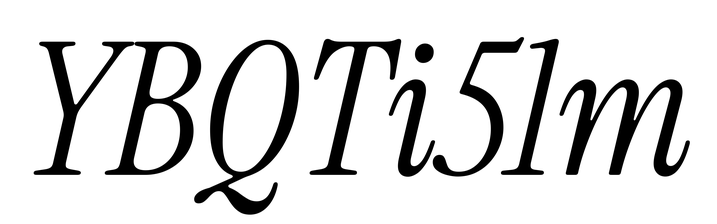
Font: InstrumentSerif-Italic